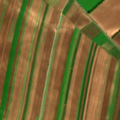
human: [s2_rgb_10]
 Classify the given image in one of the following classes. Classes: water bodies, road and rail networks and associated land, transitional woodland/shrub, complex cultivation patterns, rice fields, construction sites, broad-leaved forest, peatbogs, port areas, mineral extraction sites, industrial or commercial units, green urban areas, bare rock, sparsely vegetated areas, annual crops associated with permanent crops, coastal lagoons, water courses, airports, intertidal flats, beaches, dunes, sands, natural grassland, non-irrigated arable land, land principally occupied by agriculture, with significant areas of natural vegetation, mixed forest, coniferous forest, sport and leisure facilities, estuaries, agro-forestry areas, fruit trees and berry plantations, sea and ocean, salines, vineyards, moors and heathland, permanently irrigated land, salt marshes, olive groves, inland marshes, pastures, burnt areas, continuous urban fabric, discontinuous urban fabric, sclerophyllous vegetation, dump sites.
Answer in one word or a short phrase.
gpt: non-irrigated arable land